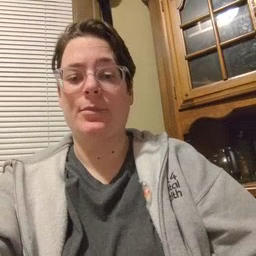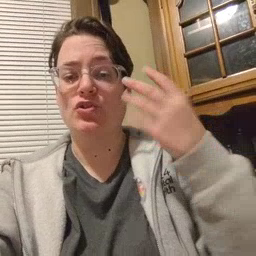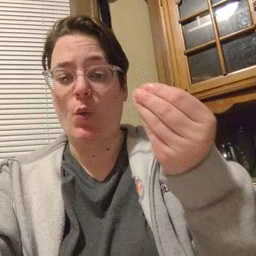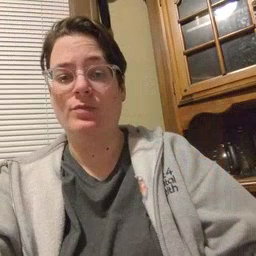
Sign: go